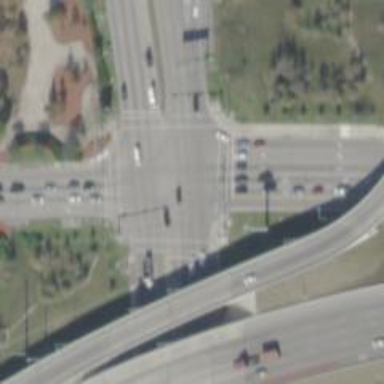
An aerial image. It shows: Secondary road with separate asphalt sidewalk.